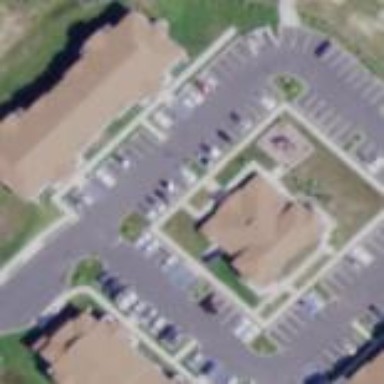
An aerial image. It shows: Apartment building.